Interaction volume radius: 5 \u00c5
Interaction volume height: 20 \u00c5
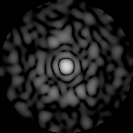
Disorder parameter: 0.8275